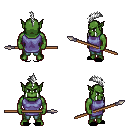
a pixel art fantasy rpg character, male body template, orc, green skin, chain tabard jacket, teal pants, white mohawk hairstyle, black slippers, spear, four views (front, back, left, right), 2x2 character sprite sheet, small pixel art, hard edges, no anti-aliasing